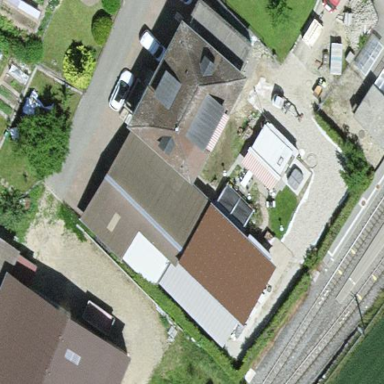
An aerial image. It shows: Garage building.